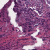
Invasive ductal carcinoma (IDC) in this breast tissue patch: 1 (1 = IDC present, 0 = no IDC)